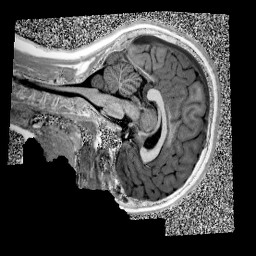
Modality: UNIT1
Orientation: sagittal
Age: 9
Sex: female
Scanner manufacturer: siemens
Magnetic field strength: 3 T
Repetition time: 4 s
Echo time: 0.00303 s